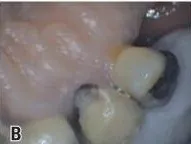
Initial clinical images. Palatal surfaces , Edema of the peri-implant mucosa in the region of 12 to 23, with dental calculus in 12, and ,bleeding in 12.
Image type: pathology (fish)